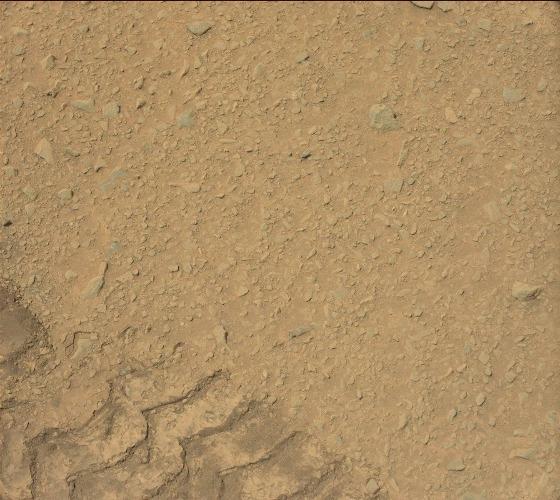
Terrain classes present: Gravel / Sand / Soil, Rock, Track